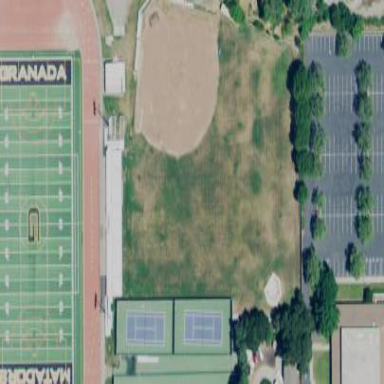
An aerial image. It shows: Baseball pitch for leisure land.